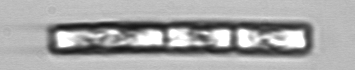
Label: Guinardia_delicatula